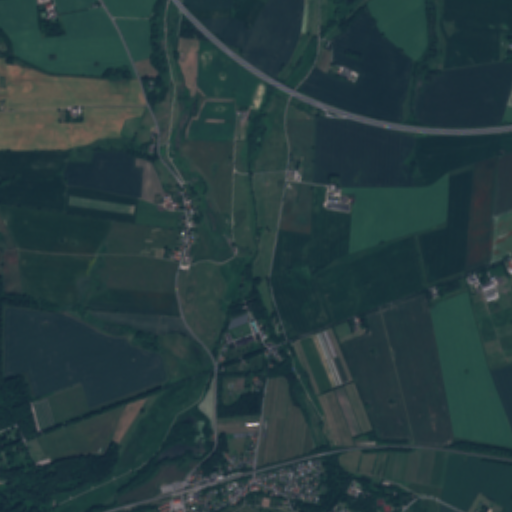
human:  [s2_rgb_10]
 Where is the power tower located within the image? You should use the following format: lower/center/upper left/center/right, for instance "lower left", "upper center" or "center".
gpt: The power tower is located in the upper of the image.
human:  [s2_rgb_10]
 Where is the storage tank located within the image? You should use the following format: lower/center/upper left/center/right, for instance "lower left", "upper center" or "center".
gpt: The storage tank is located in the center right of the image.
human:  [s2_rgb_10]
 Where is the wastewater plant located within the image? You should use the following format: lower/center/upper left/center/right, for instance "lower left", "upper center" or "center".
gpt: The wastewater plant is located in the lower right of the image.
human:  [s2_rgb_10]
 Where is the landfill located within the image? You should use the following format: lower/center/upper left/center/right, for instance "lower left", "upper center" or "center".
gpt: There is no landfill in the image.